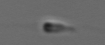
Label: flagellate_morphotype3